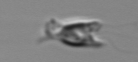
Label: Chrysochromulina_lanceolata